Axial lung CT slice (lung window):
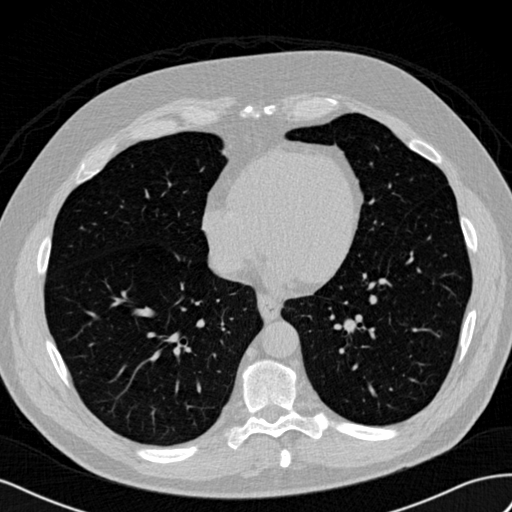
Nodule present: no